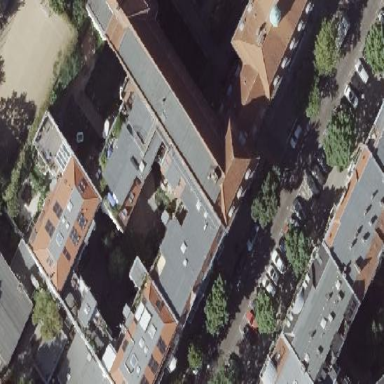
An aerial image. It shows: Grey apartment building with red gambrel roof made of roof tiles.